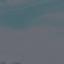
Label: SeaLake